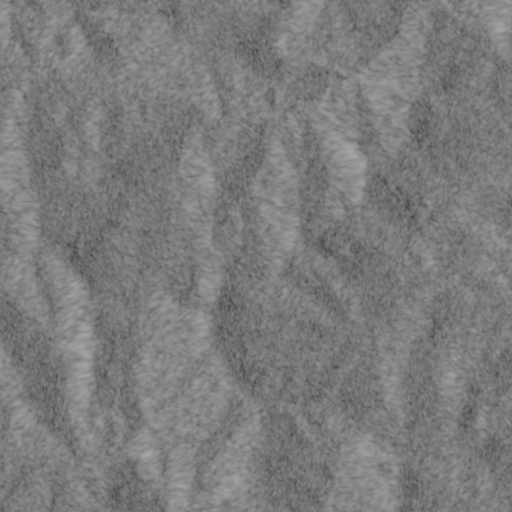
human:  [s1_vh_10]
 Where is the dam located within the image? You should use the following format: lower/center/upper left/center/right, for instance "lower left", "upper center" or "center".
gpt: The dam is located in the upper right of the image.
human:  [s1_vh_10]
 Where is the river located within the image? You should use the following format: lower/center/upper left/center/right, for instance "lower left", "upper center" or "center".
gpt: The river is located in the right of the image.
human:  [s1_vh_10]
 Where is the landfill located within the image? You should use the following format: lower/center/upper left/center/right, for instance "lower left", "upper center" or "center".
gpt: There is no landfill in the image.

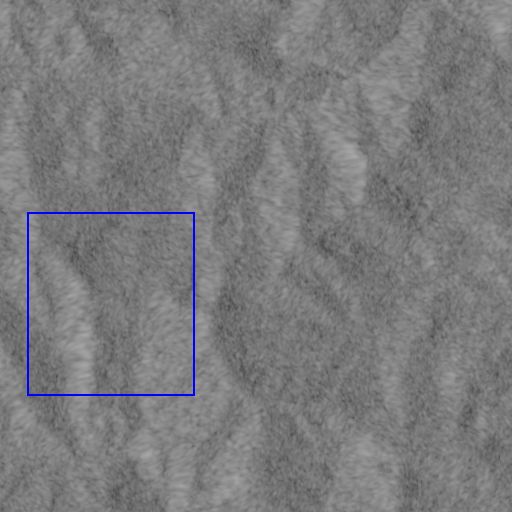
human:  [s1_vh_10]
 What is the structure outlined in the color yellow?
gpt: There is no yellow outline.
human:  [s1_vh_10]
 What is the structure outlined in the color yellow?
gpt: There is no structure outlined in yellow.